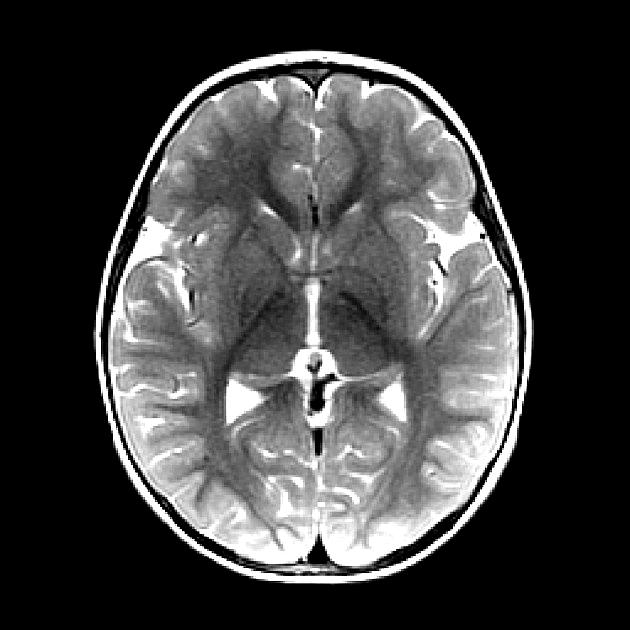
Label: notumor